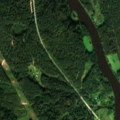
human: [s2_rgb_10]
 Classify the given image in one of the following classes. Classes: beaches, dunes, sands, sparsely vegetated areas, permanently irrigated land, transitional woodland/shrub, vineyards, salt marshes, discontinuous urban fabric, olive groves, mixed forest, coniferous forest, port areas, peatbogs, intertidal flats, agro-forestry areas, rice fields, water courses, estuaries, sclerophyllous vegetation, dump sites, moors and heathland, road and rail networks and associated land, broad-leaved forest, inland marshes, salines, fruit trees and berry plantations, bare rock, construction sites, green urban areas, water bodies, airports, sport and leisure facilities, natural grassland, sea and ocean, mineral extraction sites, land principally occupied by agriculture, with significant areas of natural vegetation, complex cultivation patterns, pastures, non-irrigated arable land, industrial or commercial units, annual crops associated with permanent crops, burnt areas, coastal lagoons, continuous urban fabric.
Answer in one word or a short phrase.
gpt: complex cultivation patterns, coniferous forest, mixed forest, transitional woodland/shrub, water courses